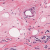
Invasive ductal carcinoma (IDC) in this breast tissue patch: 1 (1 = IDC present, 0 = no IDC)